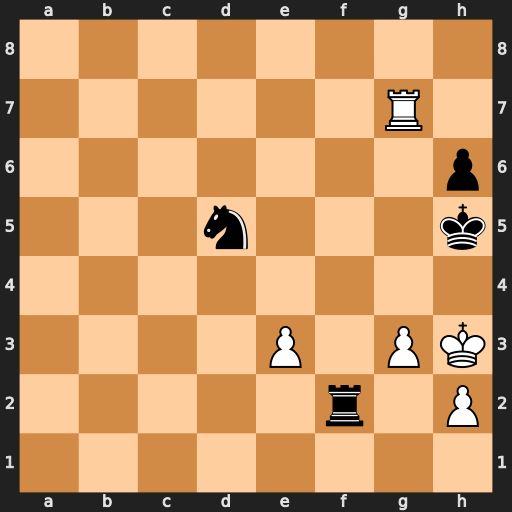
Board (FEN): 8/6R1/7p/3n3k/8/4P1PK/5r1P/8
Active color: w
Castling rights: -
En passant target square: -
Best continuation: g4#